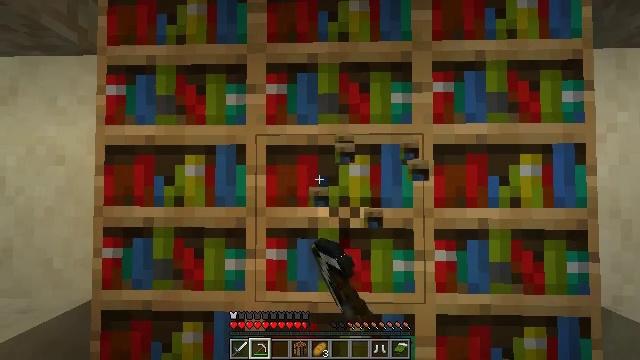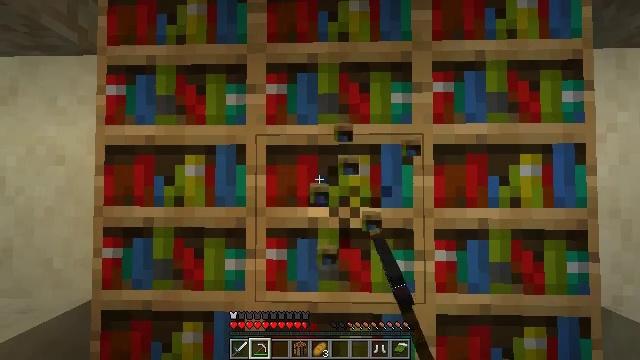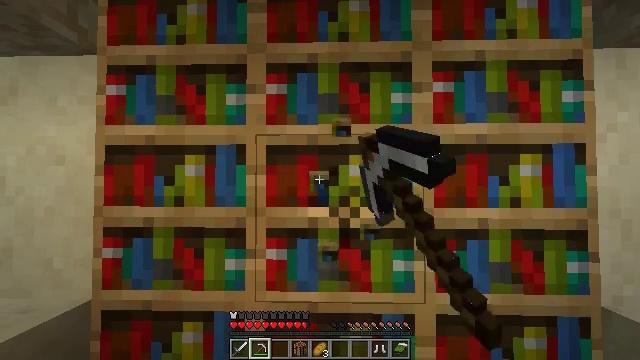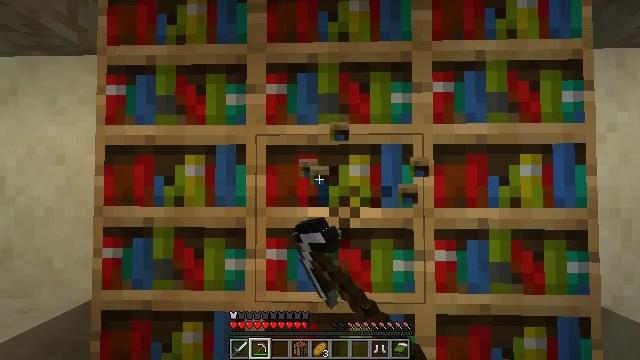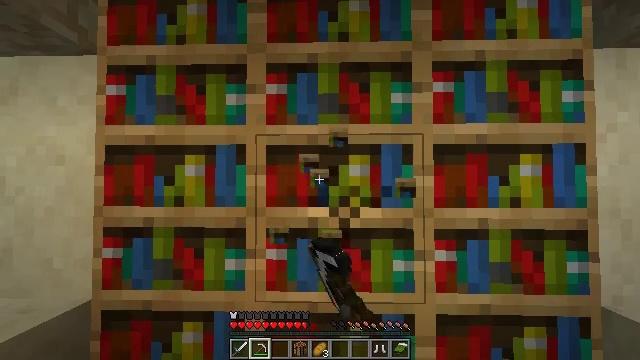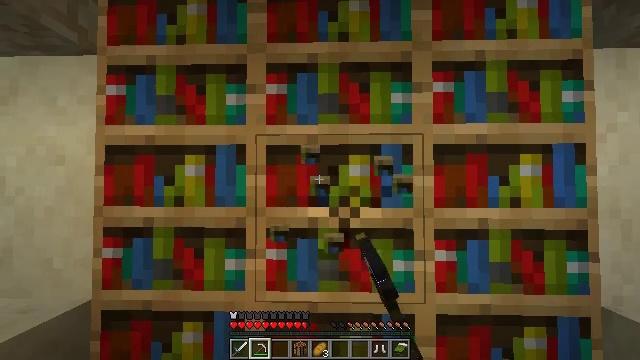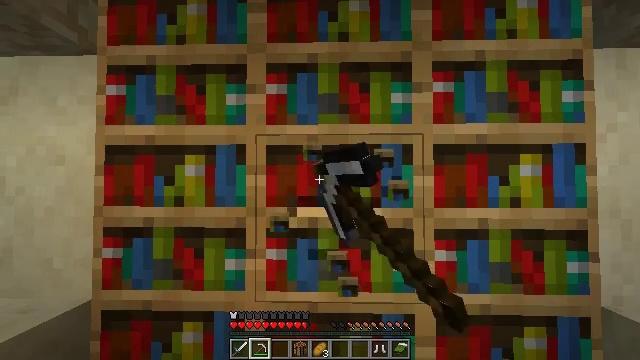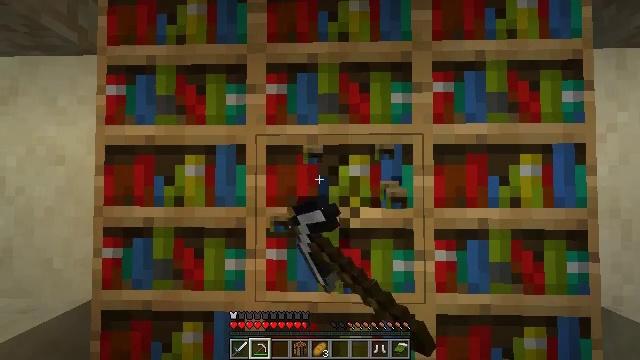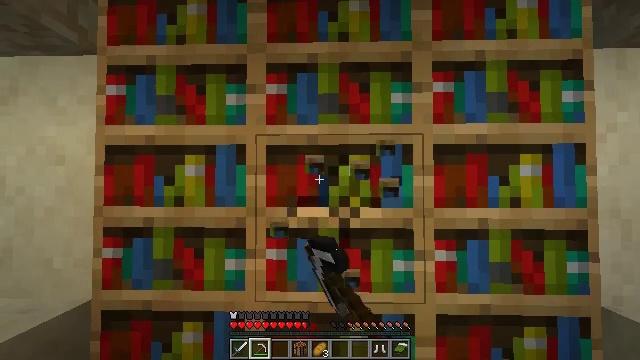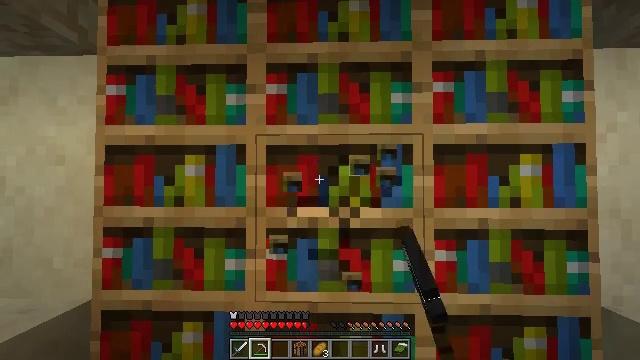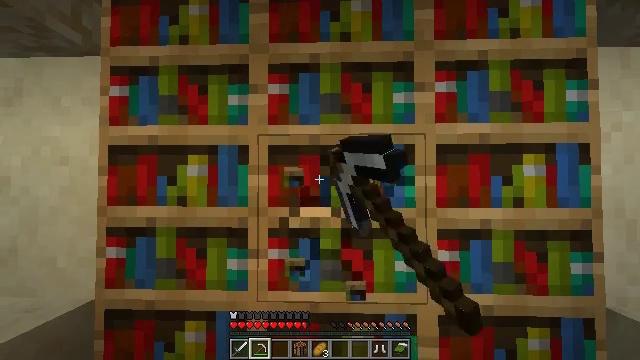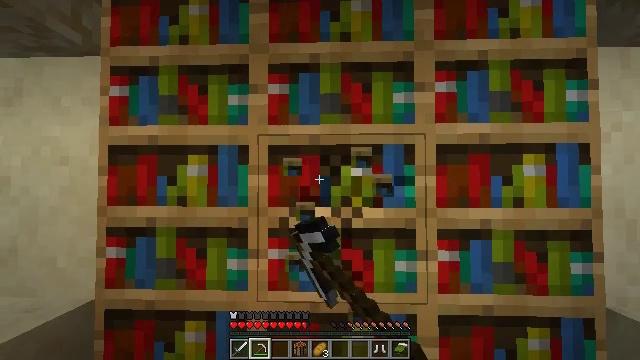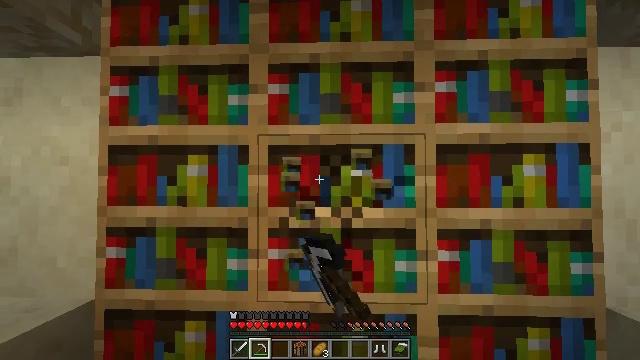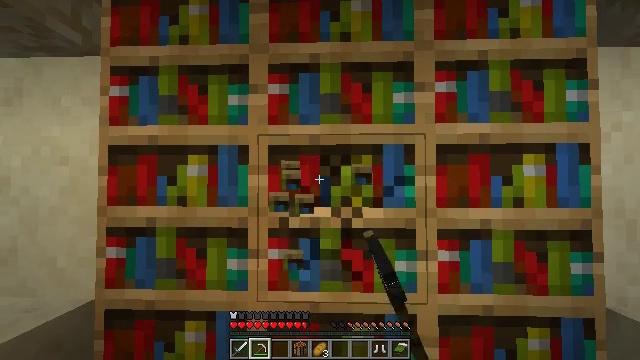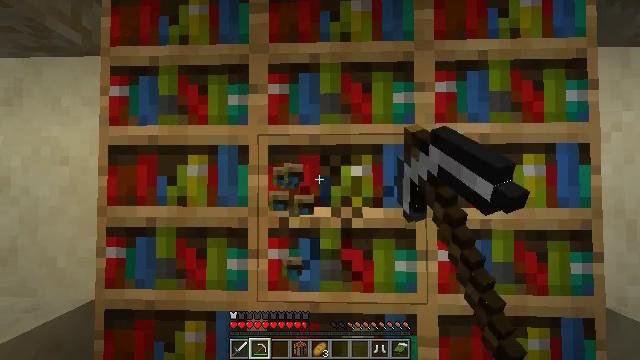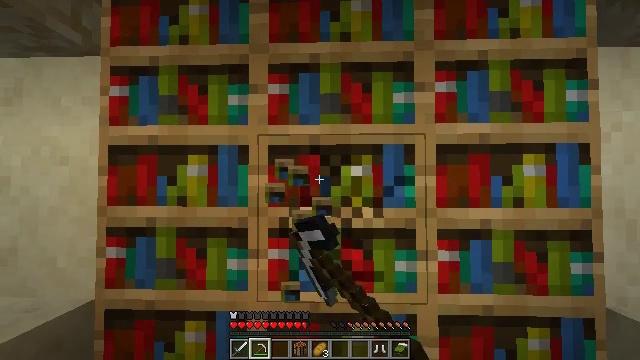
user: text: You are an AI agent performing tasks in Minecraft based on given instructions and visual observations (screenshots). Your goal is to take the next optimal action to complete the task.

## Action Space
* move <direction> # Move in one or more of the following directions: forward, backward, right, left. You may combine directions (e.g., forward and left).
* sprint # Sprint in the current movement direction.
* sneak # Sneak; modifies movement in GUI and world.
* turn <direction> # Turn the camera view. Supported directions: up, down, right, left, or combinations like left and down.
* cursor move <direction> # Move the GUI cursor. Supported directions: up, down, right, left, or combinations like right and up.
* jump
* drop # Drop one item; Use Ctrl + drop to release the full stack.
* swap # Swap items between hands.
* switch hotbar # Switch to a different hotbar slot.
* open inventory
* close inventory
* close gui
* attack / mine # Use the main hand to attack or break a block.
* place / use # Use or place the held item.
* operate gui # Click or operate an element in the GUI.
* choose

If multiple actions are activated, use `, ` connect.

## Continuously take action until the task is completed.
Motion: motion action
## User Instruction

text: Attack the bookshelf to recycle it.
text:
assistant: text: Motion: attack / mine
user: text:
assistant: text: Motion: attack / mine
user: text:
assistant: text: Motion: attack / mine
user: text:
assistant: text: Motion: attack / mine
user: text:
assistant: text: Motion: attack / mine
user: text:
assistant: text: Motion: attack / mine
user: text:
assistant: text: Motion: attack / mine
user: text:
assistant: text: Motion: attack / mine
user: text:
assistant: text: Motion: attack / mine
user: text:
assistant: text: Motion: attack / mine
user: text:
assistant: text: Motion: attack / mine
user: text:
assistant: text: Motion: attack / mine
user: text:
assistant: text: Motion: attack / mine
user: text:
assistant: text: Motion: attack / mine
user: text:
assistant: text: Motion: attack / mine
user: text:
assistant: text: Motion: attack / mine
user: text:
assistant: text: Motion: attack / mine
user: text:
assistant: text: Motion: attack / mine
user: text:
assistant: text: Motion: attack / mine
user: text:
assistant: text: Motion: attack / mine
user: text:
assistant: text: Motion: attack / mine
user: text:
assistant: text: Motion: attack / mine
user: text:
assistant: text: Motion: attack / mine
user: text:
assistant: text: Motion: attack / mine
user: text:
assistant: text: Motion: attack / mine
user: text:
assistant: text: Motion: attack / mine
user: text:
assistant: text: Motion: attack / mine
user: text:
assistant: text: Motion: attack / mine
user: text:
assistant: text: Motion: attack / mine
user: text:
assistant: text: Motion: attack / mine